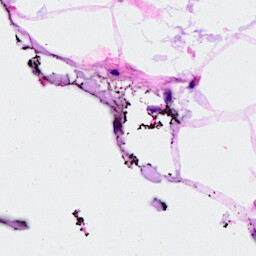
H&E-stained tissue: Breast